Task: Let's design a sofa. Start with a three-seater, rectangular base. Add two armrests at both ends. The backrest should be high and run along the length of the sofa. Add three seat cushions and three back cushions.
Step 466:
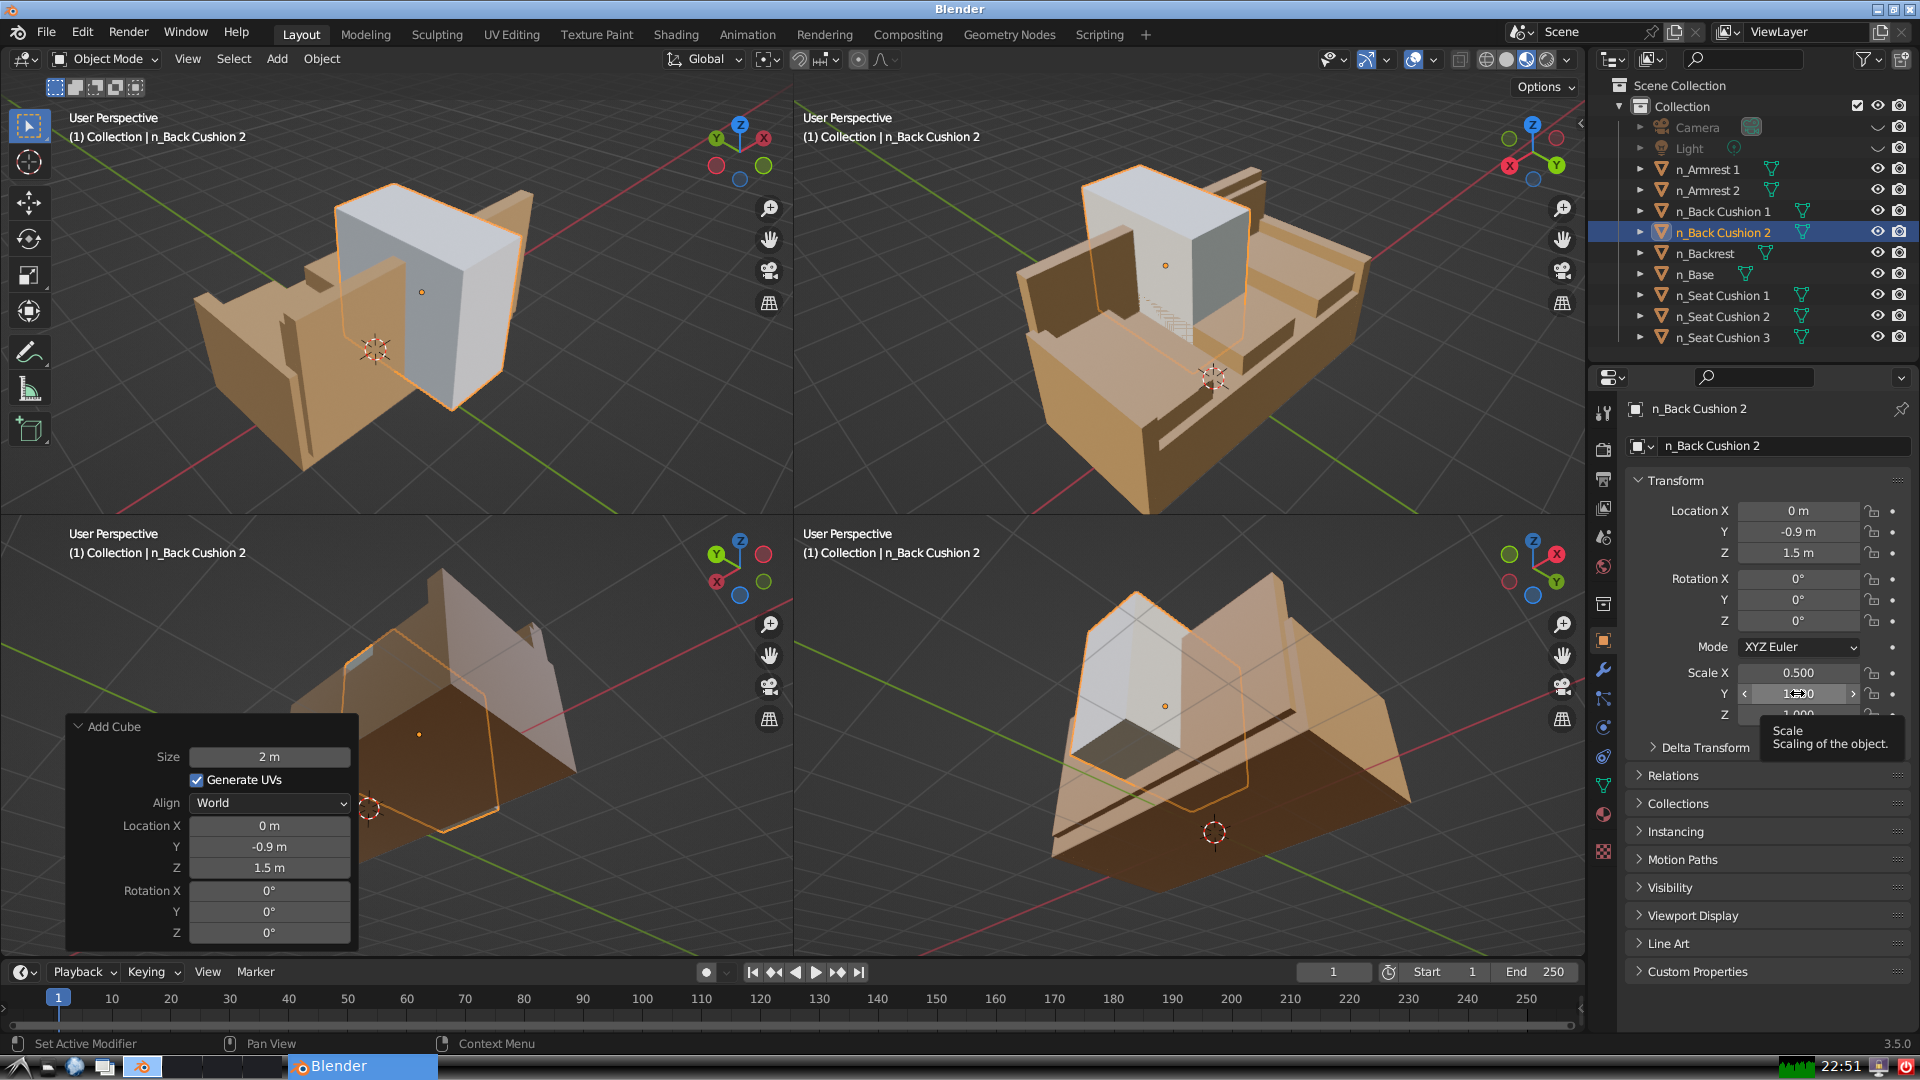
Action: click: no